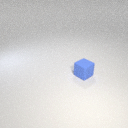
small blue rubber cube